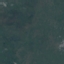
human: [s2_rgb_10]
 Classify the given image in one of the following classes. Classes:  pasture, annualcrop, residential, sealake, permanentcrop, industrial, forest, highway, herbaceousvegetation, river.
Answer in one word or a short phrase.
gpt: Pasture